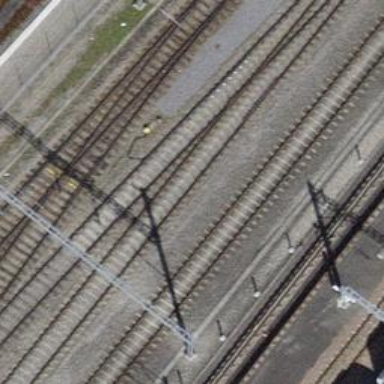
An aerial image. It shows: Railway siding with one electrified track and contact line for powering the train.